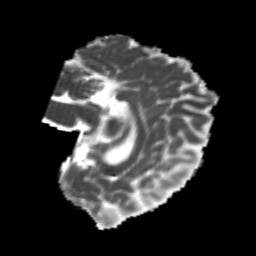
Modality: MD
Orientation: sagittal
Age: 20
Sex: female
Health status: healthy
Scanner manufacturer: philips
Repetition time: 7.391 s
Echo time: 0.08599 s